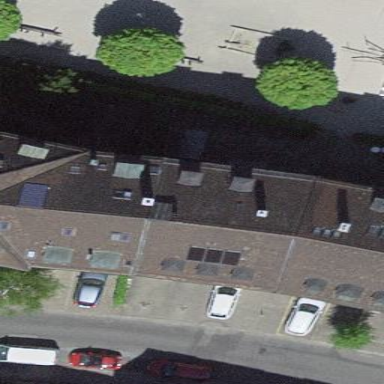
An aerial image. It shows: Gabled roof with maroon roof tiles across building containing apartments.